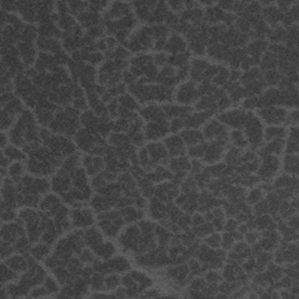
Label: frost